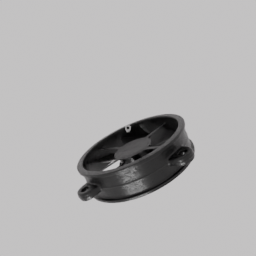
Label: mechanical